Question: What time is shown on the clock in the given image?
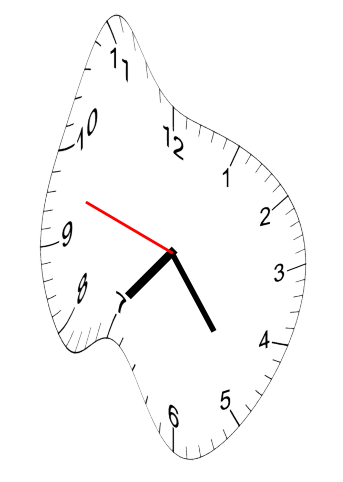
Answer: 07:23:48